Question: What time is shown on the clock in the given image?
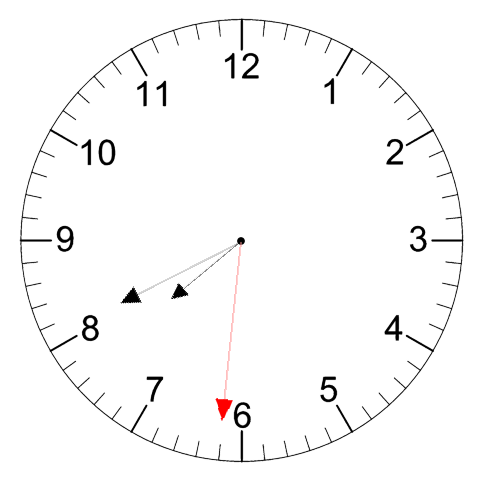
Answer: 07:40:31